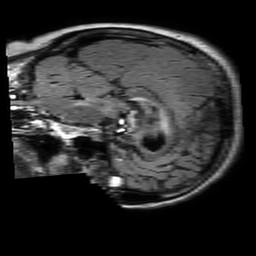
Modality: FLAIR
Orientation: sagittal
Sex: female
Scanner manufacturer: philips
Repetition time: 11 s
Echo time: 0.125 s